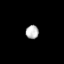
Tissue: lung
Cell type: Fibroblasts
Senescence score: 0.5462
Nuclear area (px): 170
Mean DAPI intensity: 184.435